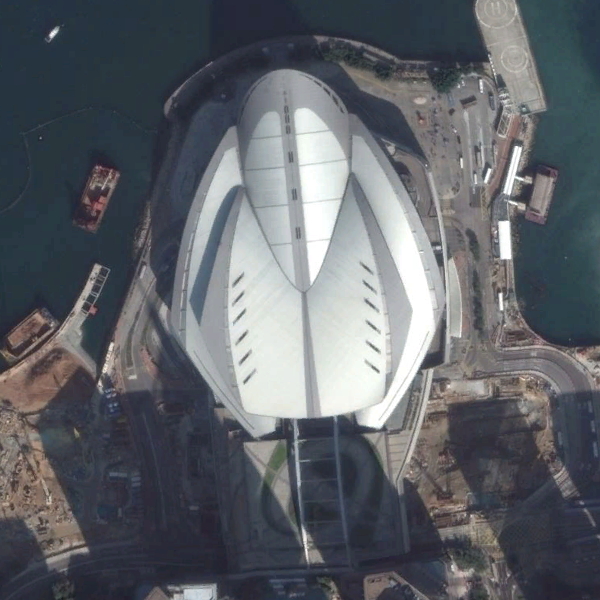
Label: Center